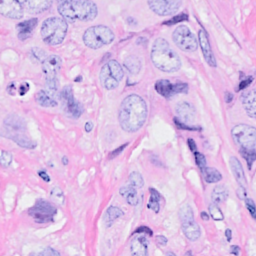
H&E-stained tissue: Breast